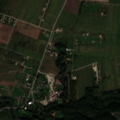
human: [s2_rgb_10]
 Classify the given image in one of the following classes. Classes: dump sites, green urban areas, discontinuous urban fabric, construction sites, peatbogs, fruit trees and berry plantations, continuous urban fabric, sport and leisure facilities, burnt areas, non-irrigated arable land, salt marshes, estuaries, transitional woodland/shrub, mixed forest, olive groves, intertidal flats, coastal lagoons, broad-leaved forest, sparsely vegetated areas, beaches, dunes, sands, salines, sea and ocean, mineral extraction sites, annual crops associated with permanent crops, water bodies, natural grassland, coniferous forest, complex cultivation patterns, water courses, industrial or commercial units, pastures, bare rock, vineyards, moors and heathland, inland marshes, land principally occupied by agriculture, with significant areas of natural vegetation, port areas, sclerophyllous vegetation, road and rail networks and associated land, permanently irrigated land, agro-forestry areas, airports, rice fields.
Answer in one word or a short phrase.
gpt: non-irrigated arable land, pastures, complex cultivation patterns, land principally occupied by agriculture, with significant areas of natural vegetation, broad-leaved forest, mixed forest